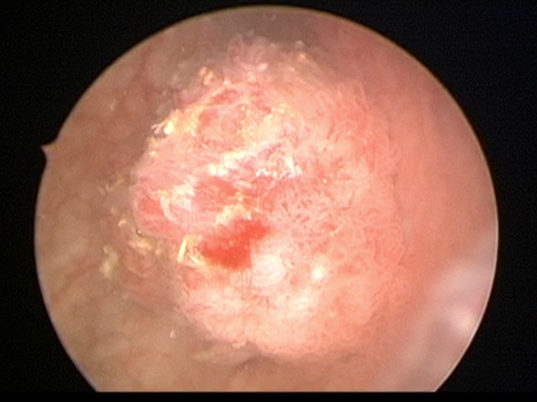
Modality: WLC
Class: Malignant
Subclass: HighGradePapillary
Lesion: L1
Stage: Ta
Morphology: Papillary
Bladder cancer association: Yes